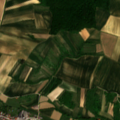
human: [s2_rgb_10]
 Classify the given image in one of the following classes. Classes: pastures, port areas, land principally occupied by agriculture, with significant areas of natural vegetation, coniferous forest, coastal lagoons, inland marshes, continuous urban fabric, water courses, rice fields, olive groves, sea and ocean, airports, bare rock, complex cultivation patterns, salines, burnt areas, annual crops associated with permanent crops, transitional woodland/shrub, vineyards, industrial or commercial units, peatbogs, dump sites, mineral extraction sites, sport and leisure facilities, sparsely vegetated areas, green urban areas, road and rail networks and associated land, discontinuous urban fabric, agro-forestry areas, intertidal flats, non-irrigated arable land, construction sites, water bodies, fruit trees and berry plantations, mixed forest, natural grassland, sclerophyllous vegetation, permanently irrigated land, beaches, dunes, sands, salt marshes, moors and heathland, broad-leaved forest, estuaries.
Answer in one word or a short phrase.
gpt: discontinuous urban fabric, non-irrigated arable land, complex cultivation patterns, land principally occupied by agriculture, with significant areas of natural vegetation, broad-leaved forest